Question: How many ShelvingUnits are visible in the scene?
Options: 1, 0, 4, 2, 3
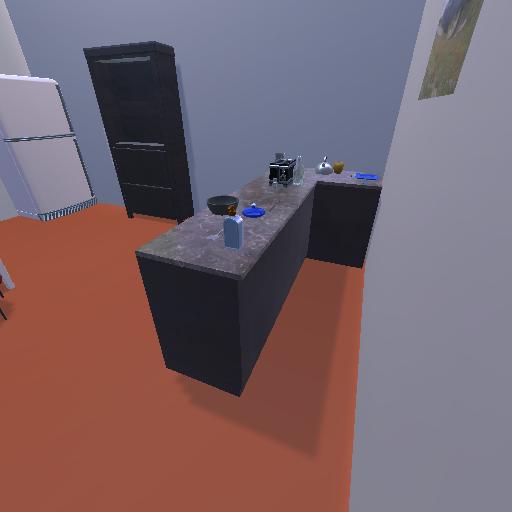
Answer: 1